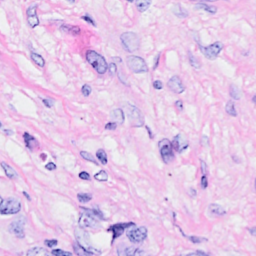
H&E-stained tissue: Breast